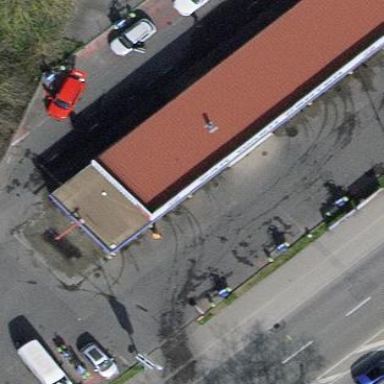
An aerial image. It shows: Car wash facility.